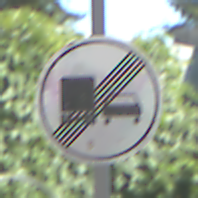
Verkehrszeichen: EndeUeberholverbotKraftfahrzeuge
Umgebung: Outdoor, Suburban
Tageszeit: Midday
Wetter: Clear
Licht: Natural
Jahreszeit: NotSpecified
Kontrast: HighContrast